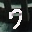
Label: 7